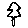
Label: tree